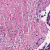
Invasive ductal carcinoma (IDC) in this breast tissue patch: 1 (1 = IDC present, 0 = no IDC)